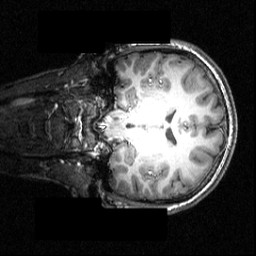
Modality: T1w
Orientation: coronal
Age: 20
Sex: female
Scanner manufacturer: siemens
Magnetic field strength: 3.951 T
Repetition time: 1.5 s
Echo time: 0.00335 s